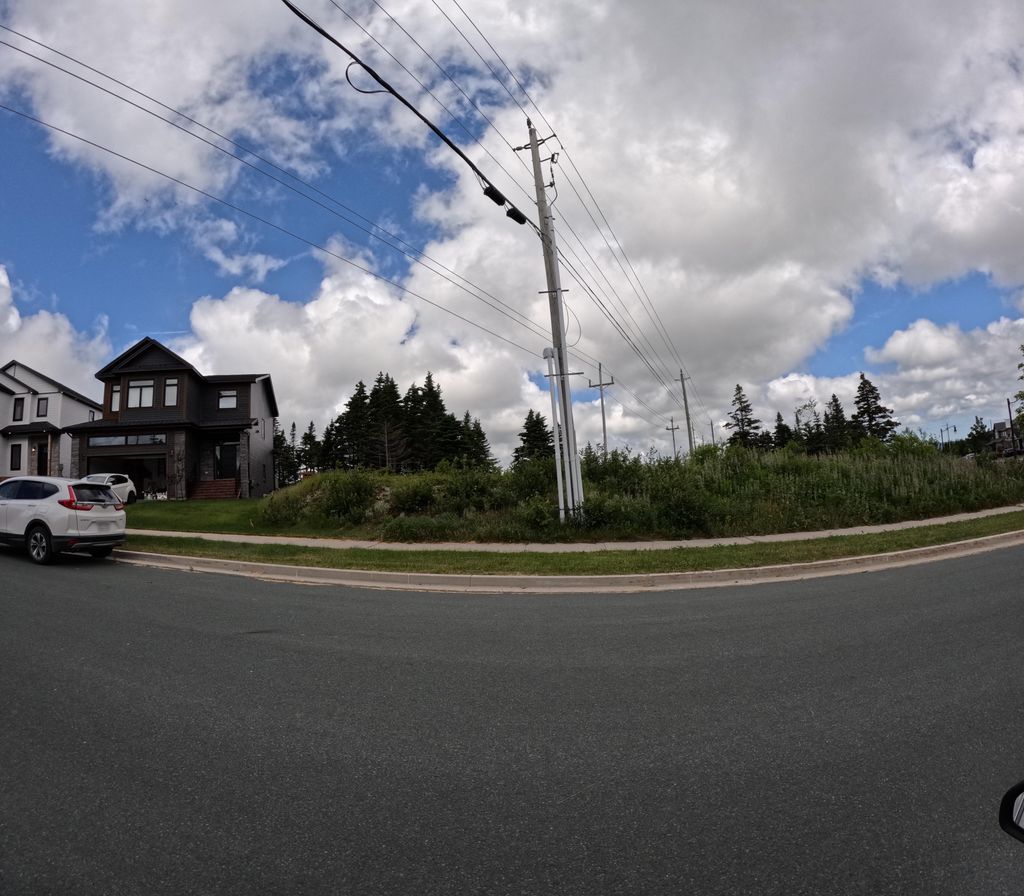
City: st_johns